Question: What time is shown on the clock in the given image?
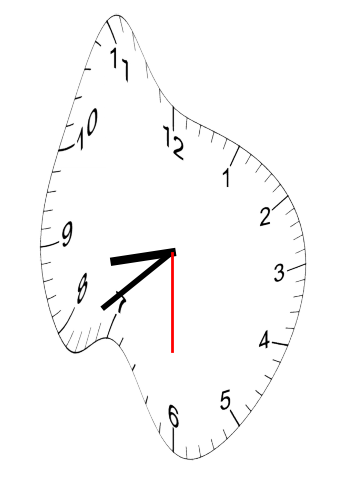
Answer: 08:38:30